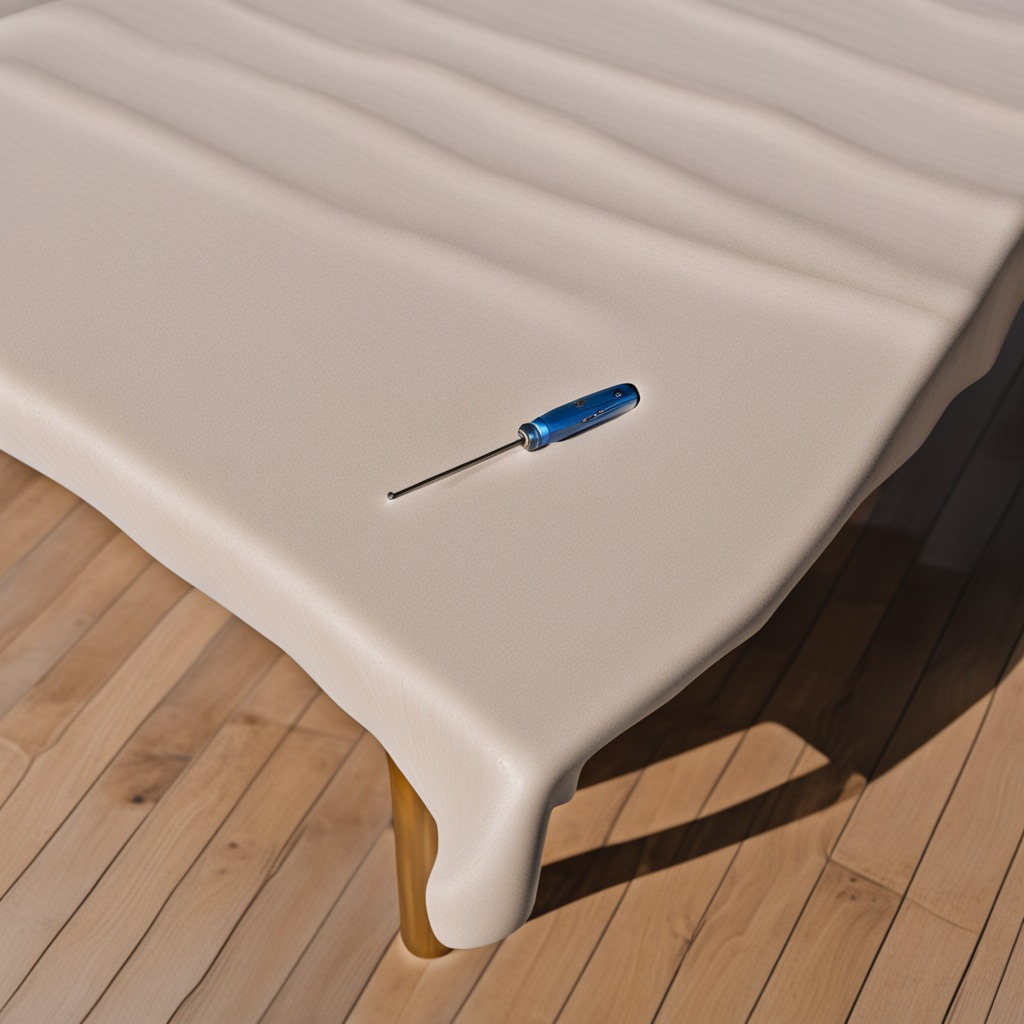
A screwdriver lying on a wooden table.